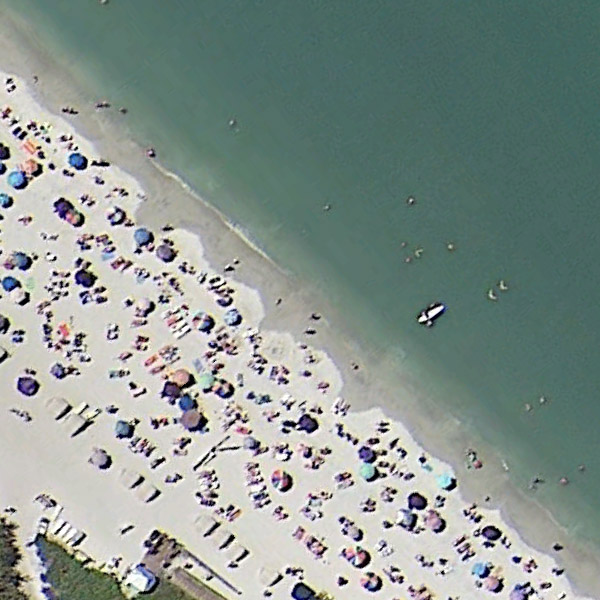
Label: Beach